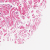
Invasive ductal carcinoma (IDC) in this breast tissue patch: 0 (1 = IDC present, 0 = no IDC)